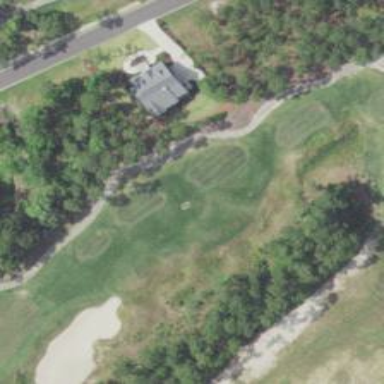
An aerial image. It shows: Footway that serves as golf path.